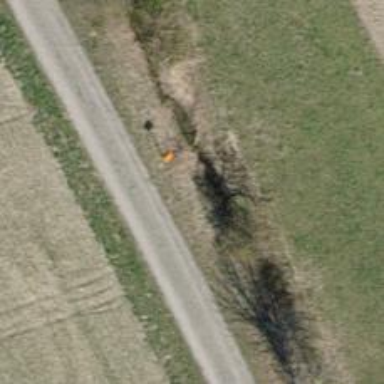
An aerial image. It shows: Pipeline marker.